Question: What mode is selected?
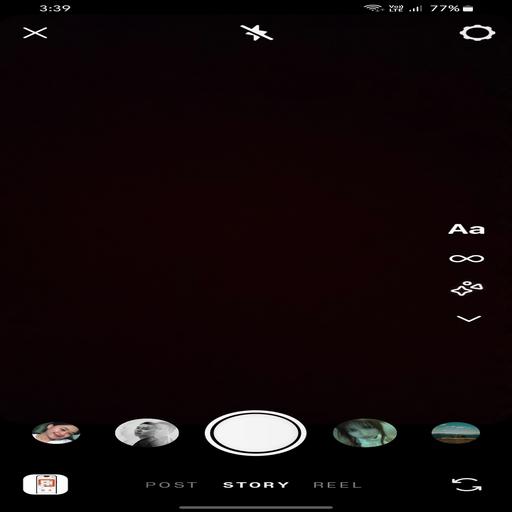
Answer: Story